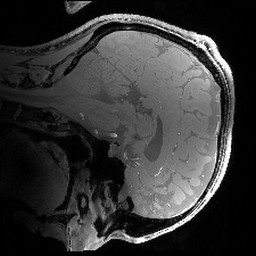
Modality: PDw
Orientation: sagittal
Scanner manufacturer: siemens
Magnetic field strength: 6.98 T
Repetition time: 2.5 s
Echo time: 0.00283 s